Question: I have a table like:

When user selects Edit, it opens up a bootstrap 'Modal' containing all 'td' of the 'tr' the Modal is launched from. What I've done so far is:
Get Row Index on Edit Click:
'''
$(document).on('click', '#editNominHref', function(e) {
var global_edit_row = $(this).closest('tr').index();
$('#editNomiModal').modal('show');
});
'''
What I want is:
'''
$('#editNomiModal').on('show.bs.modal', function () {
$("#Name_feild_of_Modal").val(name_in_td_of_nth_Tr);
// ..Similar for DOB, Relation and share%..
});
'''
Question:
How do I pass the 'tr' index from 'Edit.click' to 'Modal.show' function?
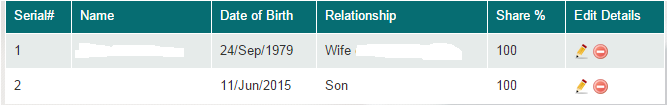
Answer: I don't believe you can pass data directly to the modal. However, you can use 'data' attributes to modify the DOM which can then be read from the 'show.bs.modal' event. Something like this:
'''
$(document).on('click', '#editNominHref', function(e) {
$('#editNomiModal')
.data('row-index', $(this).closest('tr').index())
.modal('show');
});
$('#editNomiModal').on('show.bs.modal', function () {
var $tr = $('#myTable tr').eq($(this).data('row-index'));
var serial = $tr.find('td:eq(0)').text();
var name = $tr.find('td:eq(1)').text();
// and so on...
$("#Serial_field_of_Modal").val(serial);
$("#Name_field_of_Modal").val(name);
// and so on...
});
'''